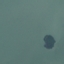
Land use / land cover: SeaLake